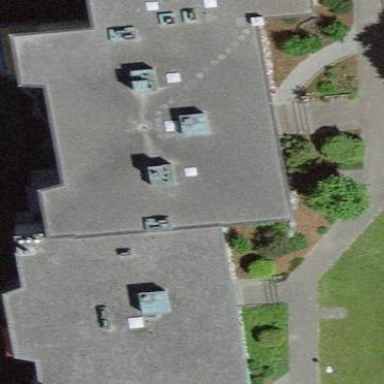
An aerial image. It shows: Building with apartments and flat roof.